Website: bh-photo
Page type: receipt
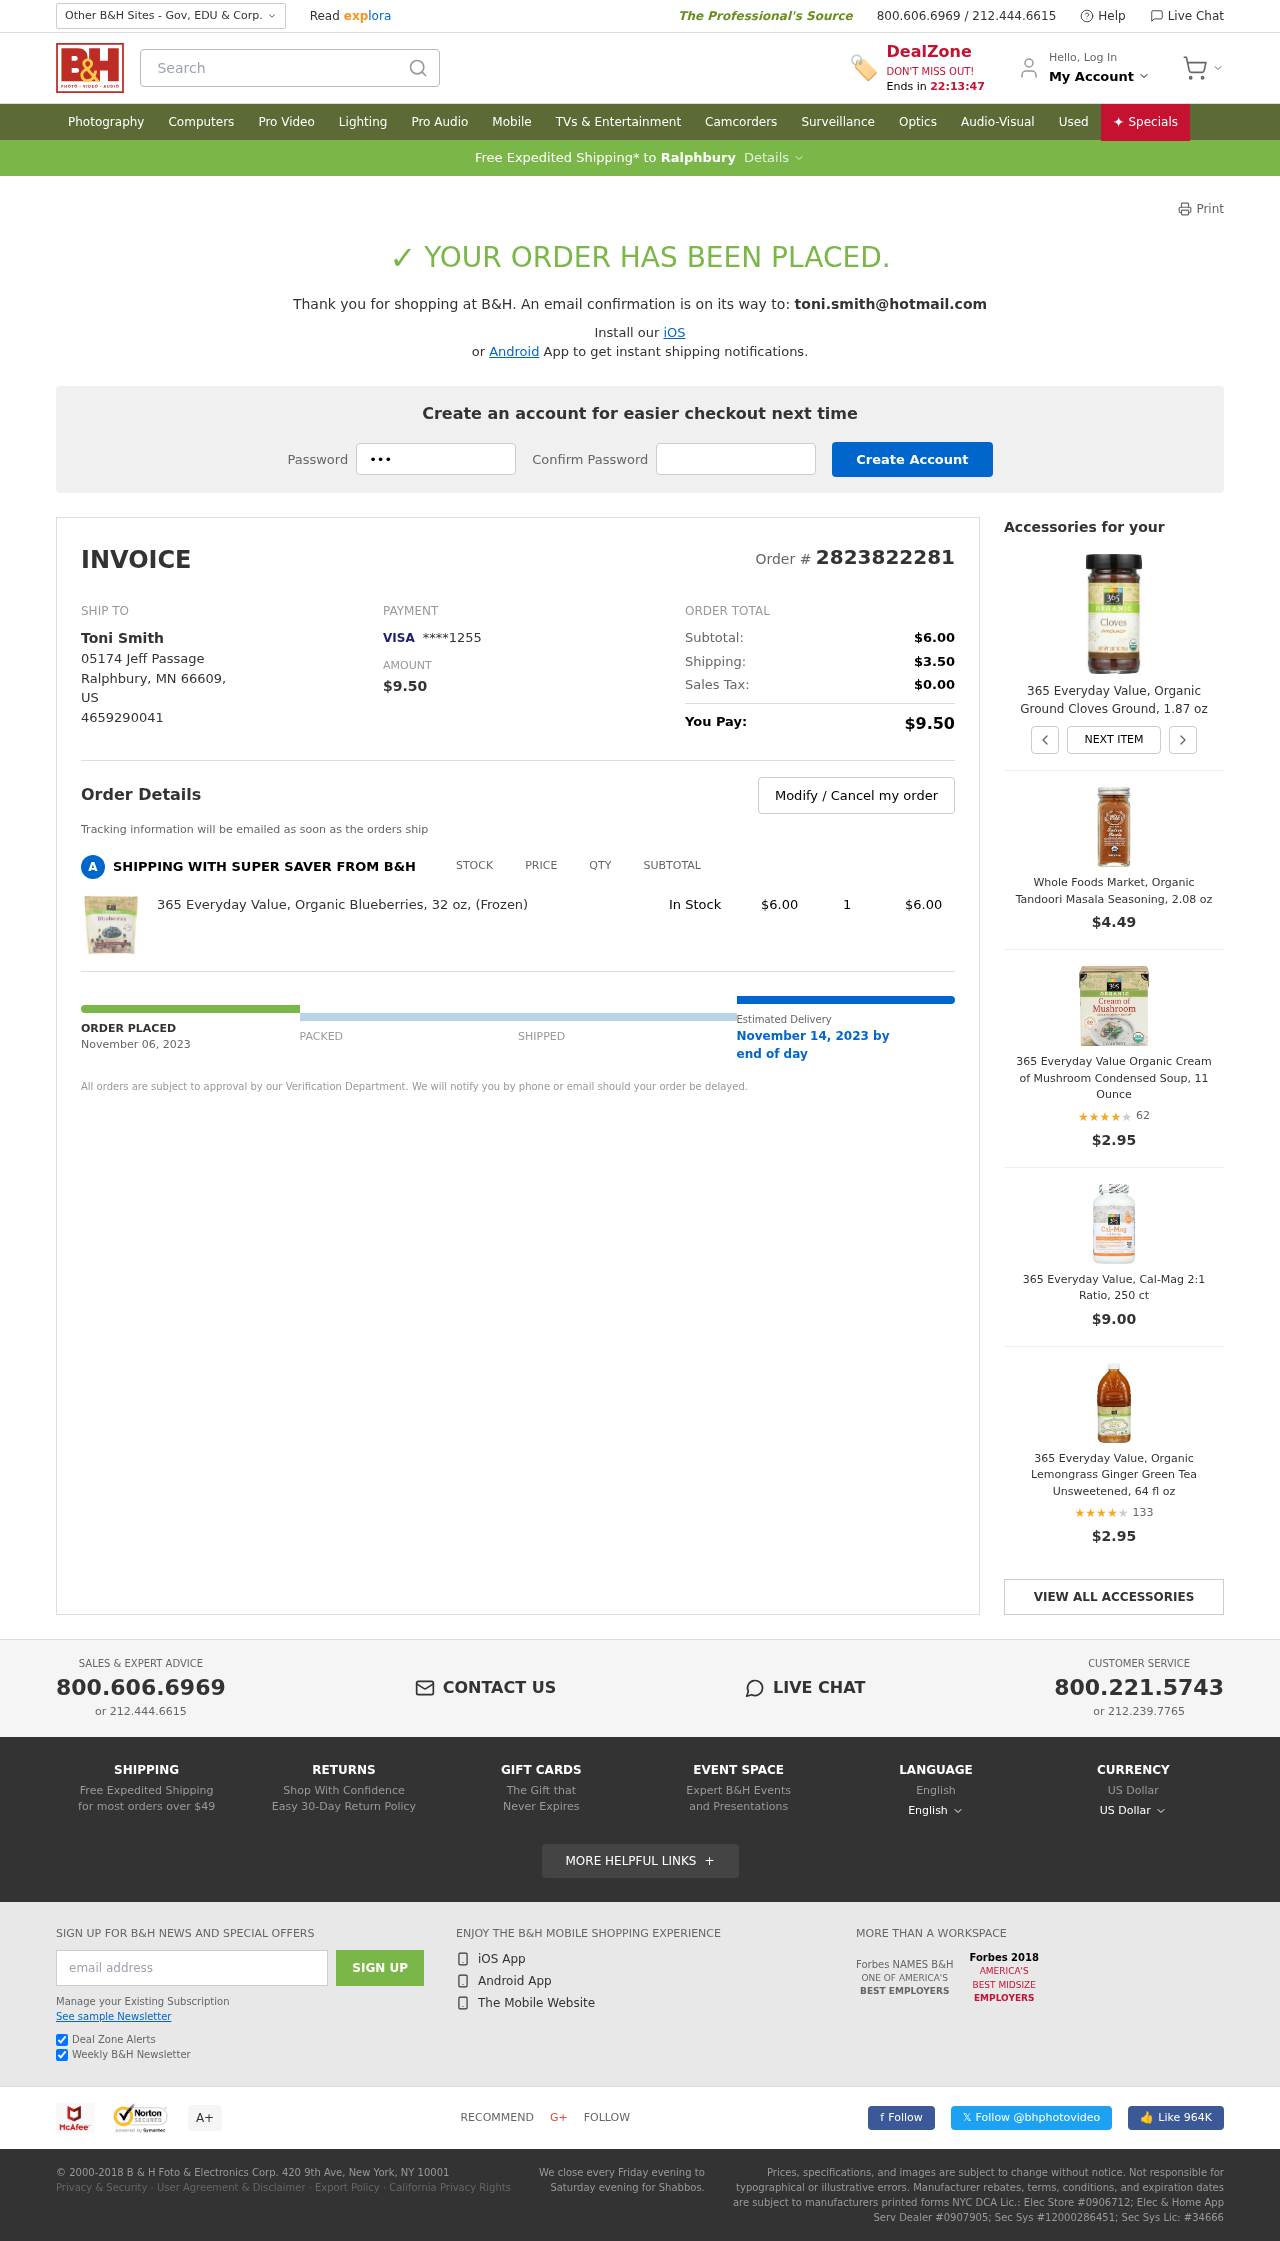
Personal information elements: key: PII_CARD_LAST4
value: ****1255
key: PII_CARD_TYPE
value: VISA
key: PII_CITY
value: Ralphbury
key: PII_COUNTRY_CODE
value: US
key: PII_EMAIL
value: toni.smith@hotmail.com
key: PII_FULLNAME
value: Toni Smith
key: PII_PHONE
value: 4659290041
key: PII_POSTCODE
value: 66609
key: PII_STATE_ABBR
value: MN
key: PII_STREET
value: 05174 Jeff Passage
Product elements: key: PRODUCT1_NAME
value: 365 Everyday Value, Organic Blueberries, 32 oz, (Frozen)
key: PRODUCT1_PRICE
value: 6
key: PRODUCT1_QUANTITY
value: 1
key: PRODUCT2_NAME
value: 365 Everyday Value, Organic Ground Cloves Ground, 1.87 oz
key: PRODUCT3_NAME
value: Whole Foods Market, Organic Tandoori Masala Seasoning, 2.08 oz
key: PRODUCT3_PRICE
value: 4.49
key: PRODUCT4_NAME
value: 365 Everyday Value Organic Cream of Mushroom Condensed Soup, 11 Ounce
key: PRODUCT4_NUM_RATINGS
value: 62
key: PRODUCT4_PRICE
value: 2.95
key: PRODUCT4_RATING
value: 4.4
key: PRODUCT5_NAME
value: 365 Everyday Value, Cal-Mag 2:1 Ratio, 250 ct
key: PRODUCT5_PRICE
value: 9
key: PRODUCT6_NAME
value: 365 Everyday Value, Organic Lemongrass Ginger Green Tea Unsweetened, 64 fl oz
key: PRODUCT6_NUM_RATINGS
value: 133
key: PRODUCT6_PRICE
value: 2.95
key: PRODUCT6_RATING
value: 3.9
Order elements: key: ORDER_ID
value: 2823822281
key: ORDER_TOTAL
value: $9.50
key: ORDER_SUBTOTAL
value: $6.00
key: ORDER_SHIPPING_COST
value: $3.50
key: ORDER_TAX
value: $0.00
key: ORDER_DATE
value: November 06, 2023
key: ORDER_DELIVERY_DATE
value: November 14, 2023 by
Search elements: key: HEADER_SEARCH
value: Search